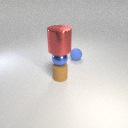
large red metal cylinder above small blue metal sphere